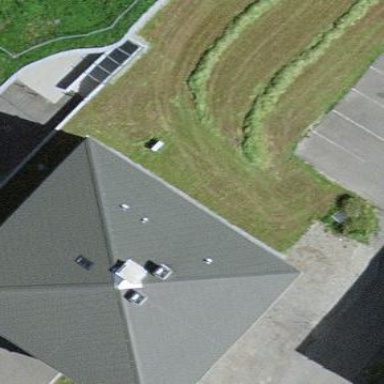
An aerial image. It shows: Pyramidal-roofed building serving as health centre.